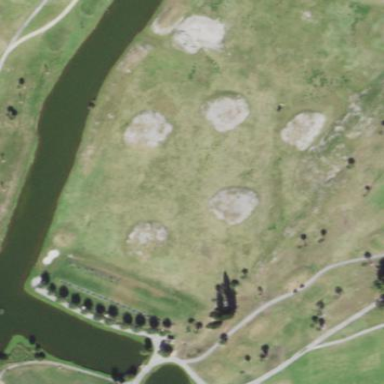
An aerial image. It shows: Grassy area used as driving range for golf.